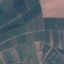
Label: PermanentCrop